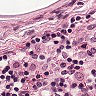
Metastatic tissue present: no